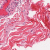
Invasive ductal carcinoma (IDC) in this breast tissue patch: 0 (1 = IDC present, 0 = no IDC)